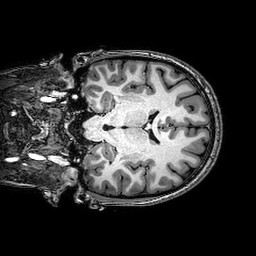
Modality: T1w
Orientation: coronal
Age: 21
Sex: female
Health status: healthy
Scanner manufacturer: philips
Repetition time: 0.008275 s
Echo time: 0.00381 s